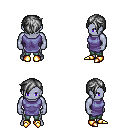
a pixel art fantasy rpg character, male body template, dark elf, purple skin, chain tabard jacket, teal pants, gray pixie cut hairstyle, gold boots, four views (front, back, left, right), 2x2 character sprite sheet, small pixel art, hard edges, no anti-aliasing